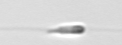
Label: flagellate_morphotype3